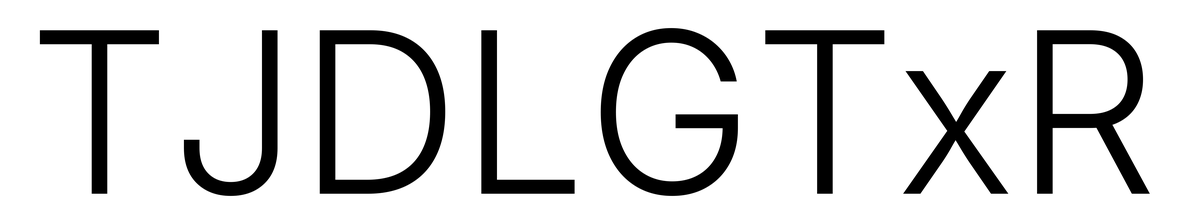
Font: Inter_Light